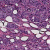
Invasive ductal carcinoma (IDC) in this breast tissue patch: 1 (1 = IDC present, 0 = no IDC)